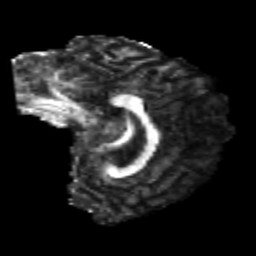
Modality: FA
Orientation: sagittal
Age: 23
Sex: male
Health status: healthy
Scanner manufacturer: philips
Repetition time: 7.384 s
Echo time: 0.08599 s